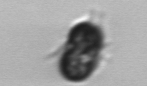
Label: Mesodinium